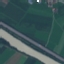
Land use / land cover: River